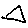
Label: triangle